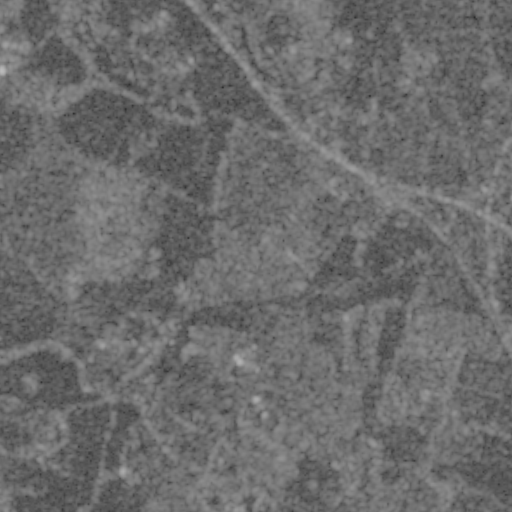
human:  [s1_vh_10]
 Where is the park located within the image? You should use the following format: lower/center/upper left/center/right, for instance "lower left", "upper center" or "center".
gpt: The park is located in the upper left of the image.
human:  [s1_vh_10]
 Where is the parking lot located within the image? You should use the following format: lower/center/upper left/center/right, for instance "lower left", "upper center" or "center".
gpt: The parking lot is located in the lower left of the image.
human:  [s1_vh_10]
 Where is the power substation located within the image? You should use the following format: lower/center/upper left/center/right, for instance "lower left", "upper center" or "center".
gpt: The power substation is located in the lower left of the image.
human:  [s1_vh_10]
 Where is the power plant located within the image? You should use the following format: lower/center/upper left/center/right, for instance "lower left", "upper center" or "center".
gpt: There is no power plant in the image.

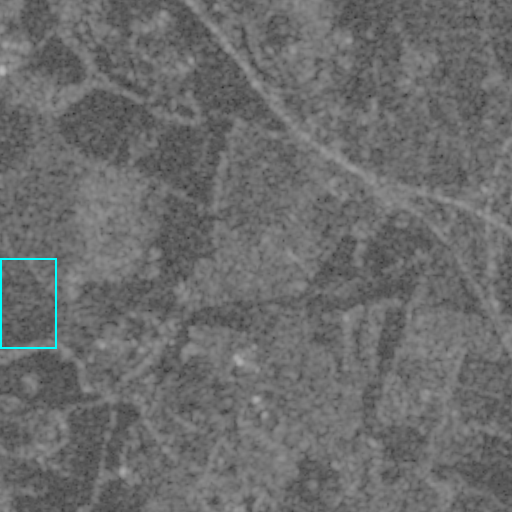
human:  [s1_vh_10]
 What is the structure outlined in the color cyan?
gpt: The structure outlined in cyan is a crop field.
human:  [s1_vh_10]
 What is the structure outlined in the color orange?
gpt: There is no orange outline.